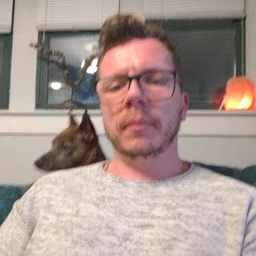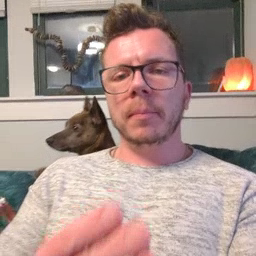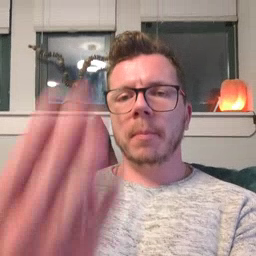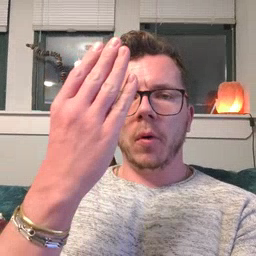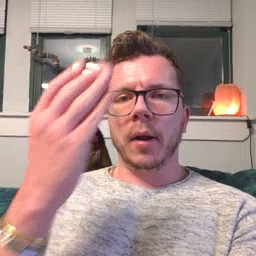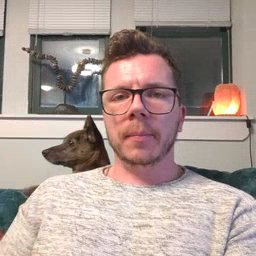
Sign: morning